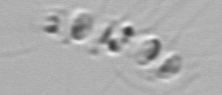
Label: Chaetoceros